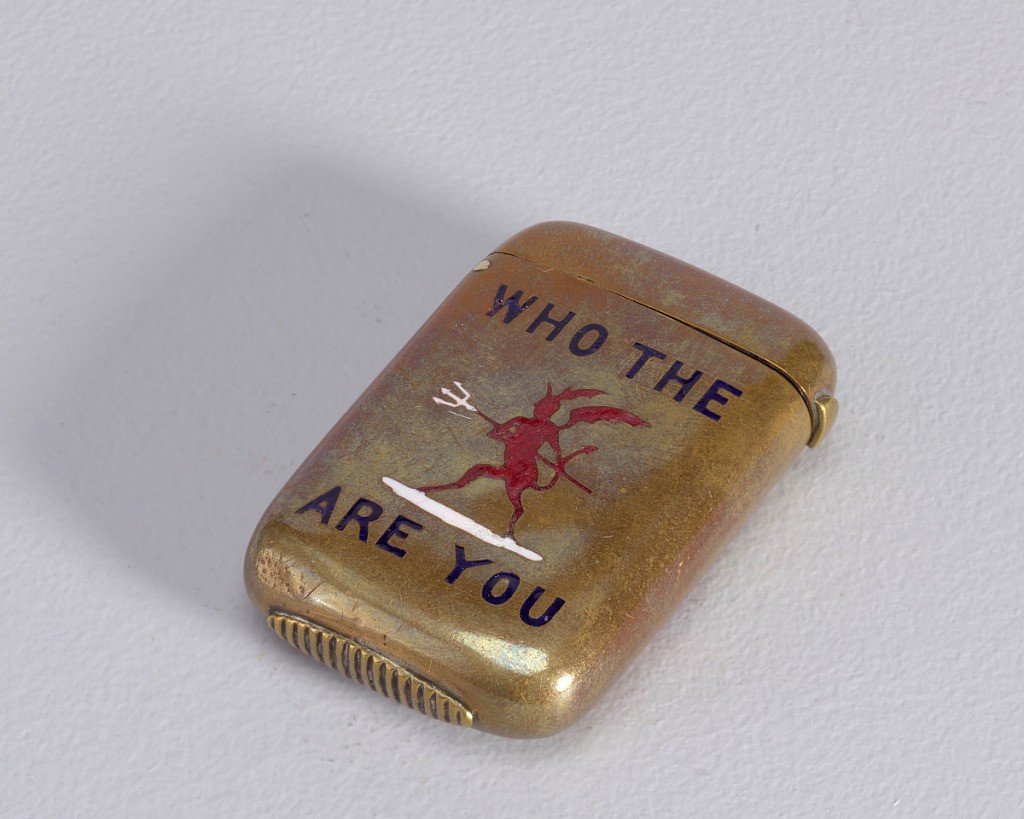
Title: "WHO THE [DEVIL] ARE YOU"
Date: late 19th century
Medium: Brass, enamel
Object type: Matchsafe
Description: Rectangular, with curved corners and sides, the front inscribed with the word/picture rebus "Who The [Devil] Are You", the text enameled in dark blue, the devil in red, he holds red handled pitchfork, the prongs of which are white, devil stands on white ground. Reverse undecorated. Lid hinged on side. Striker on bottom.